Question: code: <URL>
(works best in chrome / webkit)
I'm trying to get the red part to have 1px of margin inside the dark buttony area. but I can't seem to change the height of the red part. =(
the goal:
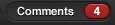
Answer: If using 'display-inline' you can set it's height. You will also want to set the 'line-height' as well. For example I added 'line-height:17px;' and it centered it pretty good.
Example: <URL>
Tip: For webkit browsers on elements with a 'border' of 1px and 'border-radius'. Use '1px double #color' It'll help with the jagged lines. I believe this is mostly a problem in Chrome that hasn't been resolved.